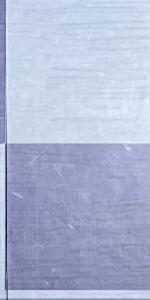
Label: Empty